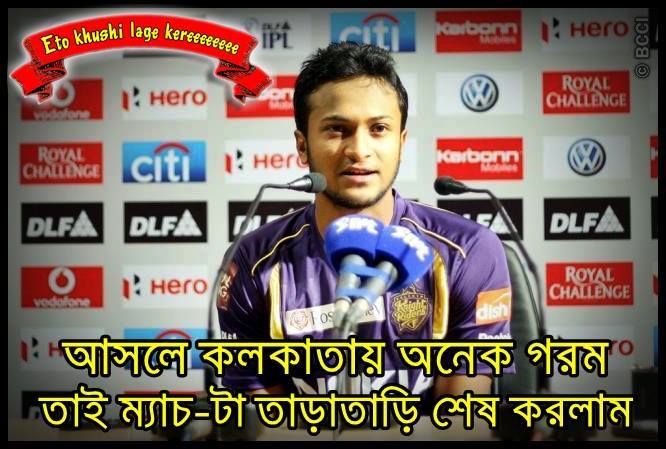
Caption: আসলে কলকাতায় অনেক গরম তাই ম্যাচ টা তাড়াতাড়ি শেষ করলাম
Label: non-hate